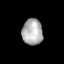
Tissue: prostate
Cell type: Epithelial cells
Senescence score: 0.2328
Nuclear area (px): 530
Mean DAPI intensity: 173.555